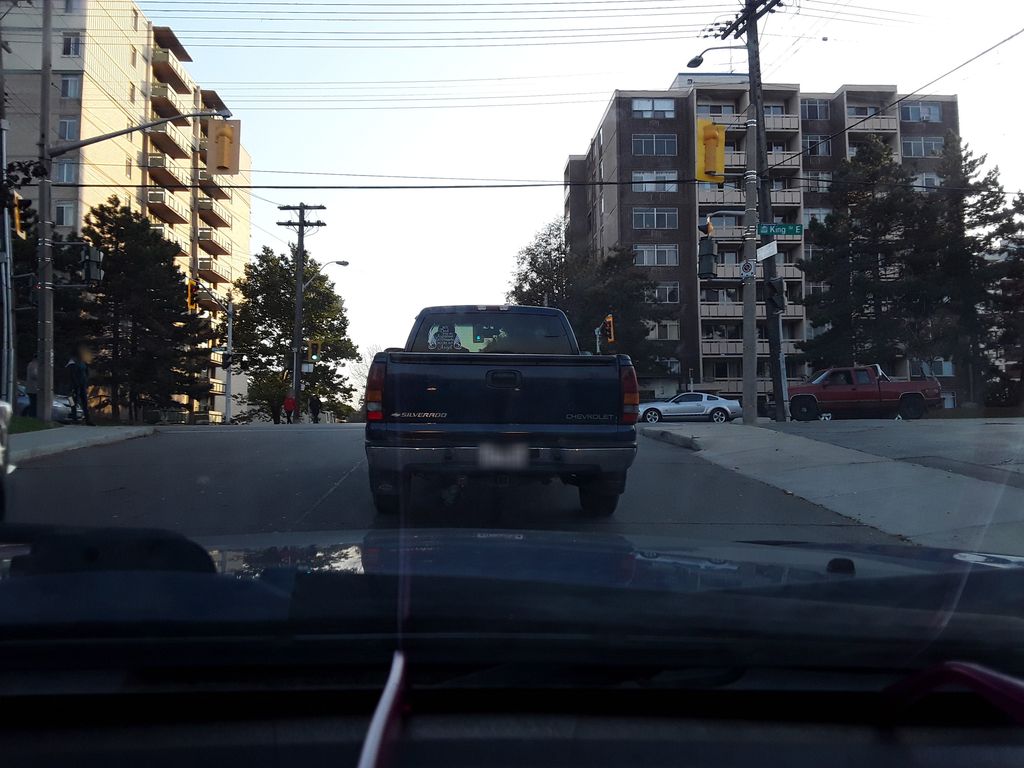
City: hamilton